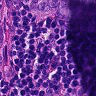
Metastatic tissue present: yes